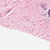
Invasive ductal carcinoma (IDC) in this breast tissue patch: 0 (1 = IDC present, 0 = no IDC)